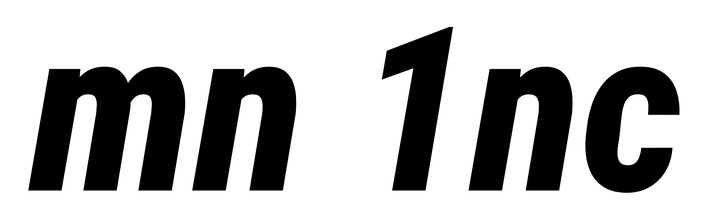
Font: Roboto-Italic_Condensed_ExtraBold_Italic